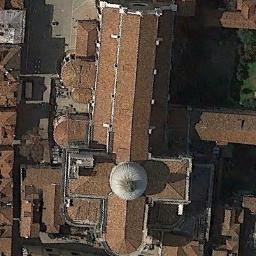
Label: church